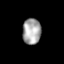
Tissue: skin
Cell type: Epithelial cells
Senescence score: 0.2495
Nuclear area (px): 467
Mean DAPI intensity: 166.46